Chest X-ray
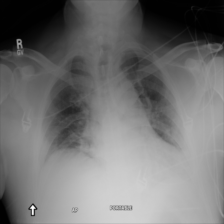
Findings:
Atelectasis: negative
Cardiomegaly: negative
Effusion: negative
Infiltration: negative
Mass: negative
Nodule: negative
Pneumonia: negative
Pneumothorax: negative
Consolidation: negative
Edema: negative
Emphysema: negative
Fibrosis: negative
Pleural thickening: negative
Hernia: negative